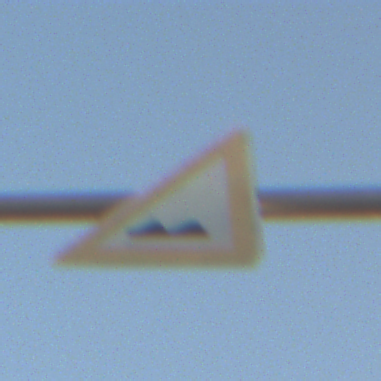
Verkehrszeichen: UnebeneFahrbahn
Umgebung: Outdoor, Nature
Tageszeit: SunriseSunset
Wetter: PartlyCloudy
Licht: Natural
Jahreszeit: NotSpecified
Kontrast: HighContrast